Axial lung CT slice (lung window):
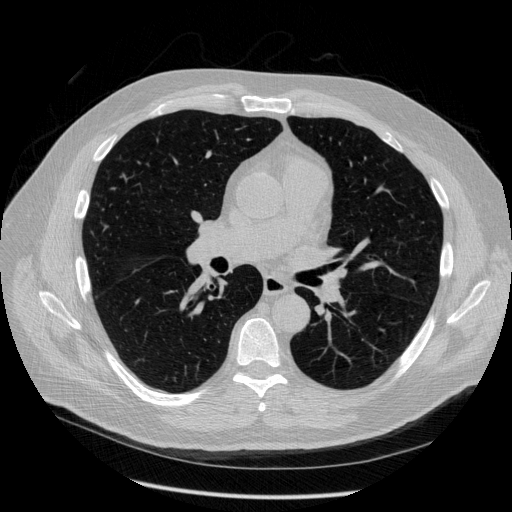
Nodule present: no